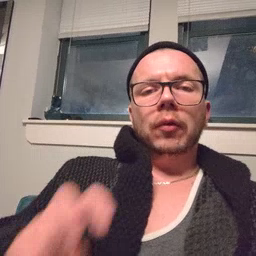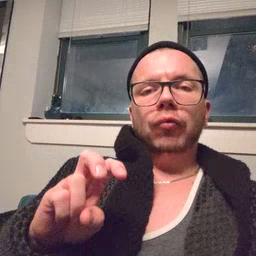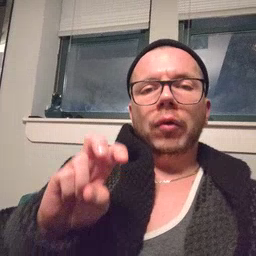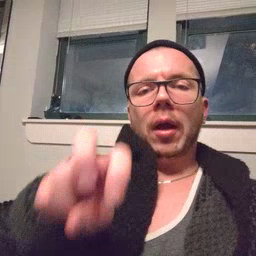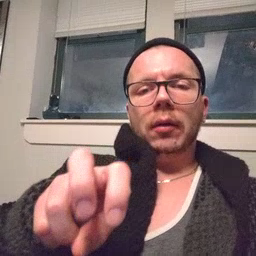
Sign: ride